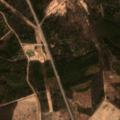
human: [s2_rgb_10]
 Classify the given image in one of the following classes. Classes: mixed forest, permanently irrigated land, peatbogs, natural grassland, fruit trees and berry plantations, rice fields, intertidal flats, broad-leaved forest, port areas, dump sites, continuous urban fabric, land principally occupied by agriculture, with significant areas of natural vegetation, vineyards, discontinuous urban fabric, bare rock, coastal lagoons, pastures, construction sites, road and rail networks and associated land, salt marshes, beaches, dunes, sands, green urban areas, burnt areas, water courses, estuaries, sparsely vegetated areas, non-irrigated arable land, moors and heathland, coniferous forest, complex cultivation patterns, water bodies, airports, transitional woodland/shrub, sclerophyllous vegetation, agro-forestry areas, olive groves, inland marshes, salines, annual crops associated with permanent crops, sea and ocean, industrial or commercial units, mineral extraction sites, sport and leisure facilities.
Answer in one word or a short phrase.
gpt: non-irrigated arable land, mixed forest, transitional woodland/shrub